Question: I have created a database for Computing in Schools (CIS) and i have some extra requirements to add from the below information. I created an ERD but feel like i have made a few mistakes such as the cardinality of the recursive relationship?
Any other feedback would be appreciated.
CiS would like to use the database to share the details of sessions, participants, etc., online through a web site. Anyone involved - student volunteer, school staff, SHU lecturers - will be able to login with a username (or maybe an email address) and a password. Once logged in, members use the site differently (school staff to request sessions, SHU lecturers to manage them, and student volunteers to see what they can take part in, confirm their availability, and check afterwards that the hours are right).
CiS want to be able to share resources via the site. Resources are files that are useful in sessions or generally to CiS' purpose. Members who create such files upload them, and the database holds such details as the URL, the file title, a description, and keep track of the file's author.
Members can upload files, members can tag them, give them a star rating, and comment them.
* are keywords that users assign to a file. A file can have multiple tags; once someone has tagged a file with a keyword, there is no need for anyone else to mark the same file with the same keyword again.
* . Any site member can rate any file, but not re-rate a file that they have rated.
* have no such limits, because ultimately they form a discussion about each file, so site members can write many comments about the files. It will be helpful to know the date, author and subject of every file comment.

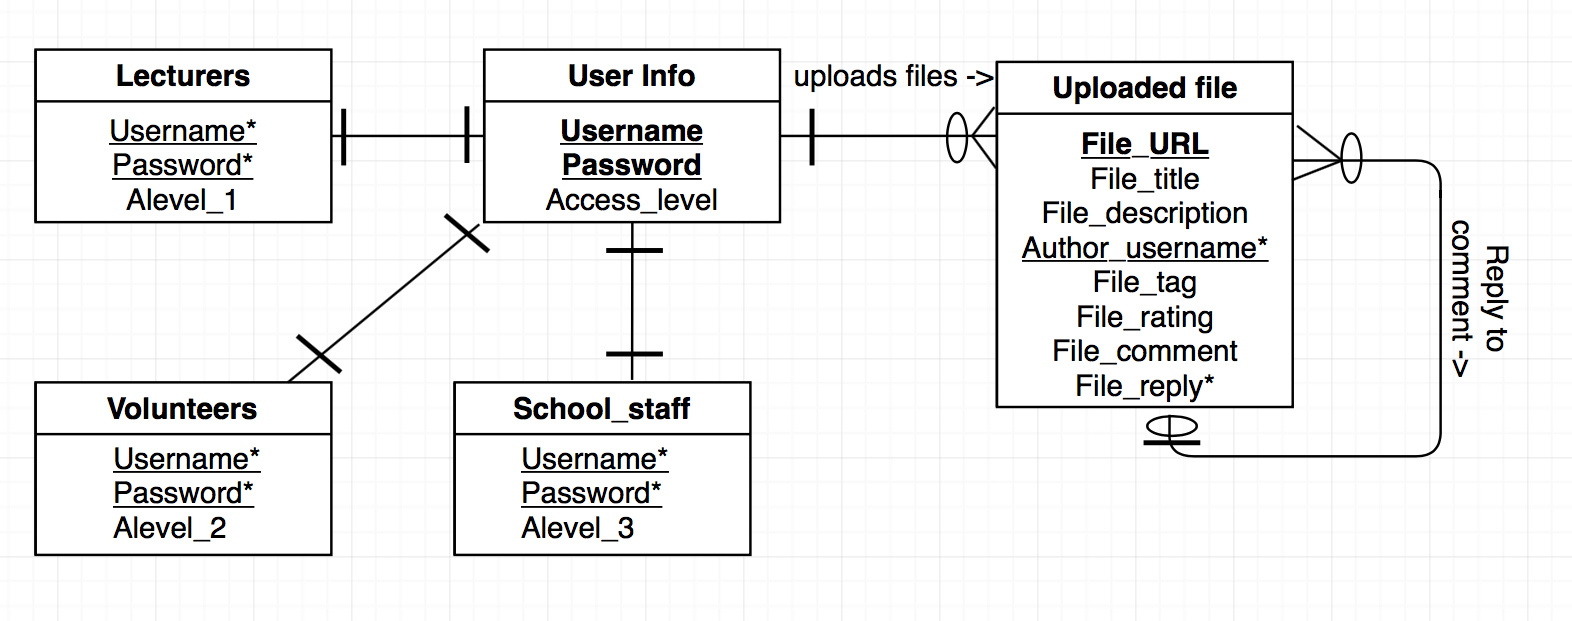
Answer: Your diagram is not an ERD. In particular, the use of lines to represent relationships restricts you to binary relationships, and loses much of the expressive power of the Entity-Relationship model.
By using the combination of 'Username' and 'Password' as primary keys in your users tables, you allow the possibility that different users can use the same 'Username' with different passwords. Is this what you want? However, in the 'Upload file' table, you only store the 'Author_username', so perhaps you want only the 'Username' as key? You need to be consistent here.
Your 'Uploaded file' table needs to be broken into many. At the moment, it supports only one tag, one rating and one comment per file/username. It's not clear whether the 'Author_username' indicates the user who uploaded the file or the user that tagged, rated and commented on a file. BTW, those things are linked together in your table, preventing a user from posting more tags or comments than ratings. The 'File title' and 'File description' are probably dependent only on 'File URL' and will be duplicated if multiple tags, ratings or comments are stored, leading to a risk of inconsistency.
Edit:
Since you asked for recommendations in your comment, I suggest:
1. Use Chen's ERD notation, or at least a variation that uses shapes to represent relationships and supports ternary and higher relationships. An even better approach would be Object-Role Modeling.
2. Use only Username as the primary key for your 4 user tables.
3. Split Uploaded file into the following tables: Uploaded file (File_URL PK, File_title, File_description, Username FK) File_tags (File_URL PK/FK, Tag PK) File_ratings (File_URL PK/FK, Username PK/FK, Rating) File_comments (Comment_ID PK, File_URL FK, Username FK, Comment, Created_at, Reply_to_comment_ID FK)
Note that this is just a minimal set of changes to address the issues I raised, meant for educational purposes, not necessarily a proper solution to your requirements.